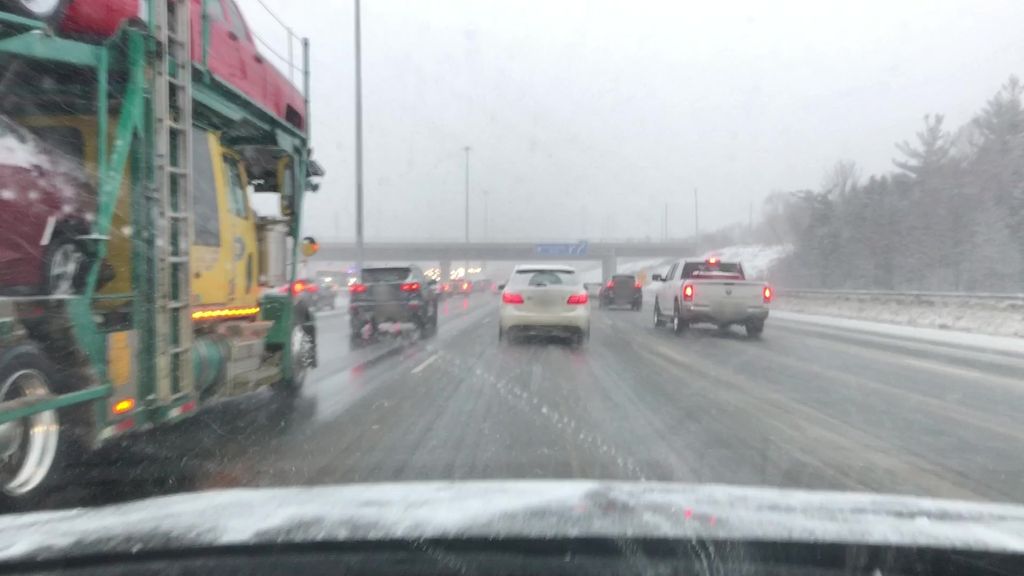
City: toronto